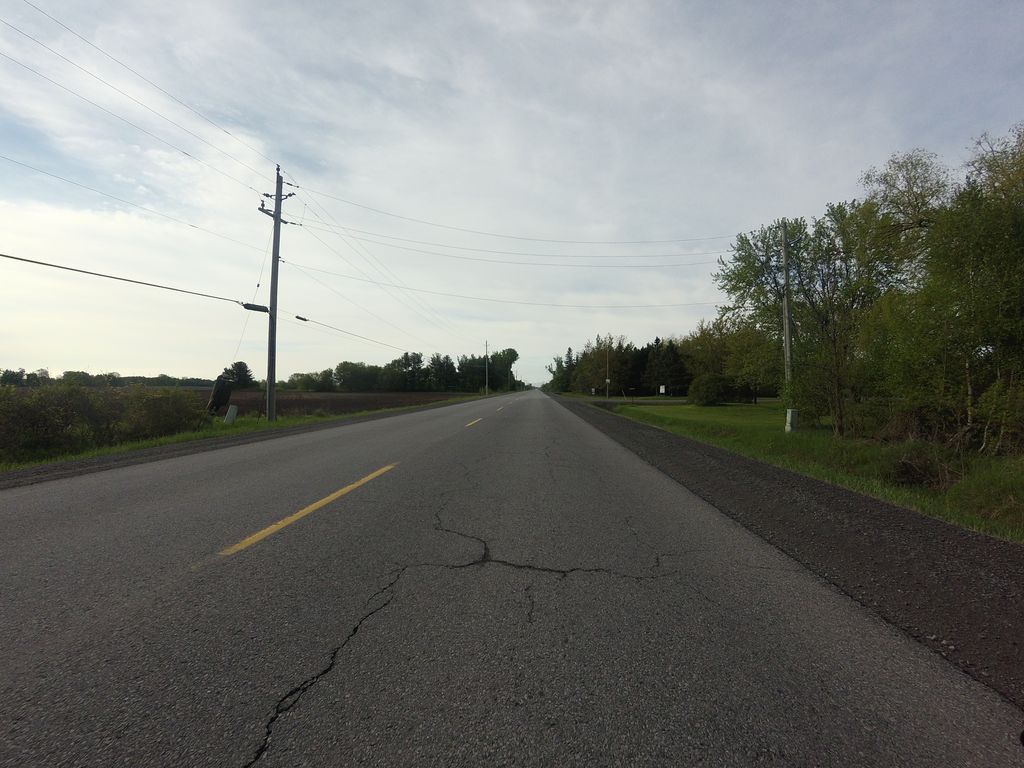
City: ottawa-gatineau